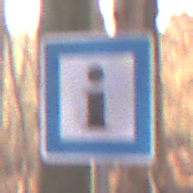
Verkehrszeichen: Informationsstelle
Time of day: SunriseSunset
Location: Outdoor (Nature)
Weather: Clear
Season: Autumn
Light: Natural